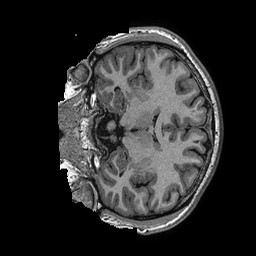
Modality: T1w
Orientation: coronal
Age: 23
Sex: male
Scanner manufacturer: ge
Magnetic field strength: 3 T
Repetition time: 0.006952 s
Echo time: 0.00292 s